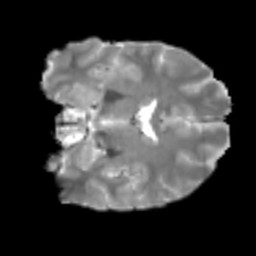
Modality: T2w
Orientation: coronal
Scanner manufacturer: siemens
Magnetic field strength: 3 T
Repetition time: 4 s
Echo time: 0.0594 s